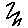
Label: zigzag